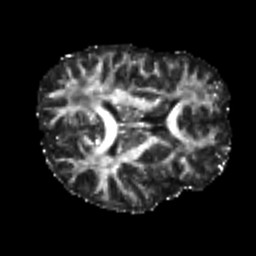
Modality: FA
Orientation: axial
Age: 26
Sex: male
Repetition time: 8.4 s
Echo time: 0.09 s